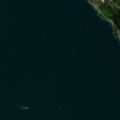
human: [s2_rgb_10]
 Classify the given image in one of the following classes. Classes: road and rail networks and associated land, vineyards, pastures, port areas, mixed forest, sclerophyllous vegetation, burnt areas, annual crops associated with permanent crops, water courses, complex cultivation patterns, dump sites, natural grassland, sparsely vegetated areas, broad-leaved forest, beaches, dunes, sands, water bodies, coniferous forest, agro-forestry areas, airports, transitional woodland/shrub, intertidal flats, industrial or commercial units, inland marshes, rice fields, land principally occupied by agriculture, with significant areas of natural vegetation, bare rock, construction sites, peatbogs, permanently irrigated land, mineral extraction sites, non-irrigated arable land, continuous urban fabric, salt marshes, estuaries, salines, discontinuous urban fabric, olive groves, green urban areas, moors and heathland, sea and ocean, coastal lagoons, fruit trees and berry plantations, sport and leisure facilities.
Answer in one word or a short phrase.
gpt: discontinuous urban fabric, pastures, mixed forest, water bodies